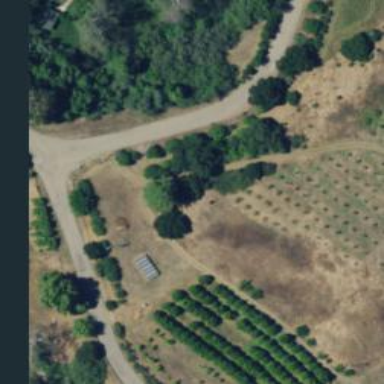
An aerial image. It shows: Orchard.